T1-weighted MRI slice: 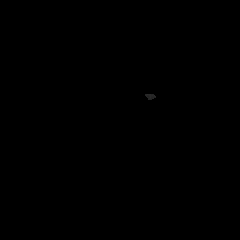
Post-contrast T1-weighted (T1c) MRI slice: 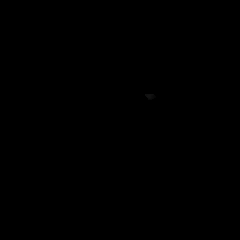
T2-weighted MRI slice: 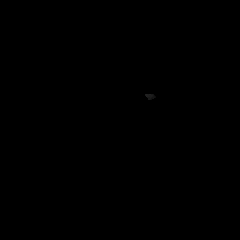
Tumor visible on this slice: no